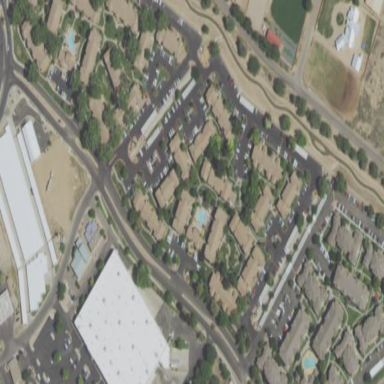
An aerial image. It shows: Residential area with apartments.